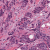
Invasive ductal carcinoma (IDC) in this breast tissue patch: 0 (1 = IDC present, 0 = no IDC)